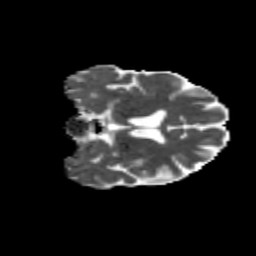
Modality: MD
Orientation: coronal
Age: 68
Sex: male
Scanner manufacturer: siemens
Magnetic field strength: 3 T
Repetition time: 4.71 s
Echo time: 0.0906 s